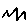
Label: zigzag